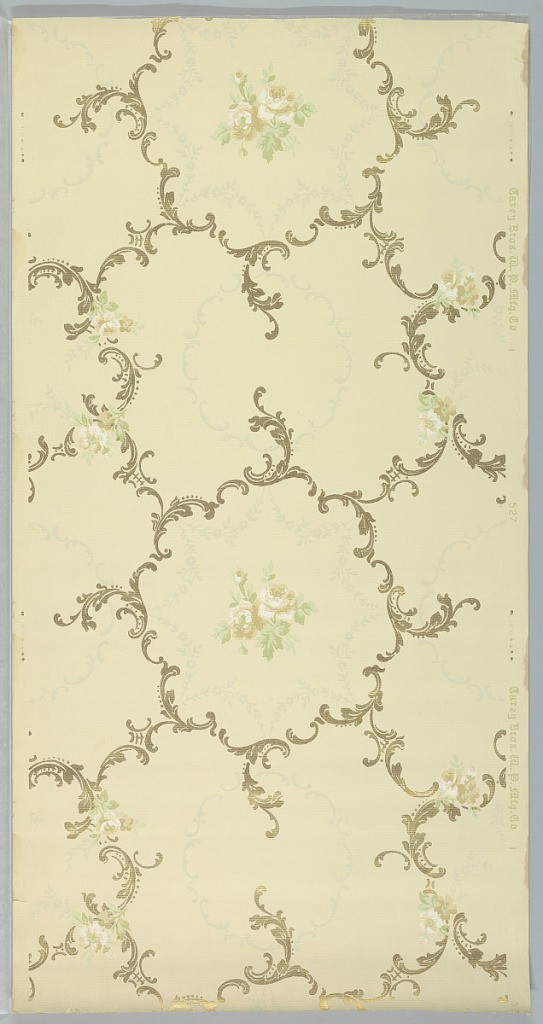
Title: Ceiling paper
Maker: Carey Bros. W.P. Mfg. Co., Philadelphia, Pennsylvania, founded 1882
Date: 1905–1915
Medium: Machine-printed paper, ribbed
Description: Large central circular motif composed of scrolling acanthus, linked floral swags or garlands on inner edge, with floral motif in center. Printed in green, tan, and metallic gold on light yellow ground.